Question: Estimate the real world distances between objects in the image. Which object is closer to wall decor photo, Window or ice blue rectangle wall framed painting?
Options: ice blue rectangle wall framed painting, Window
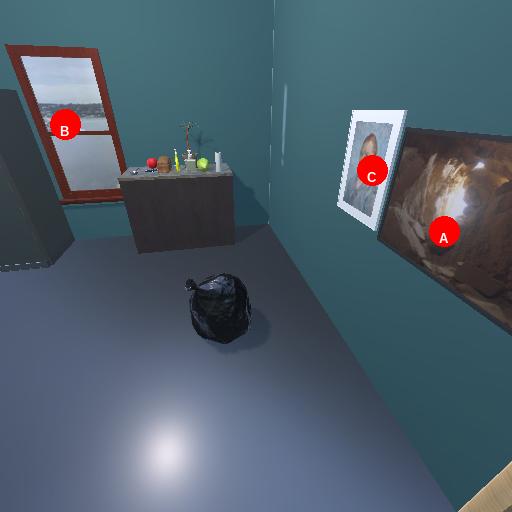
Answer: ice blue rectangle wall framed painting